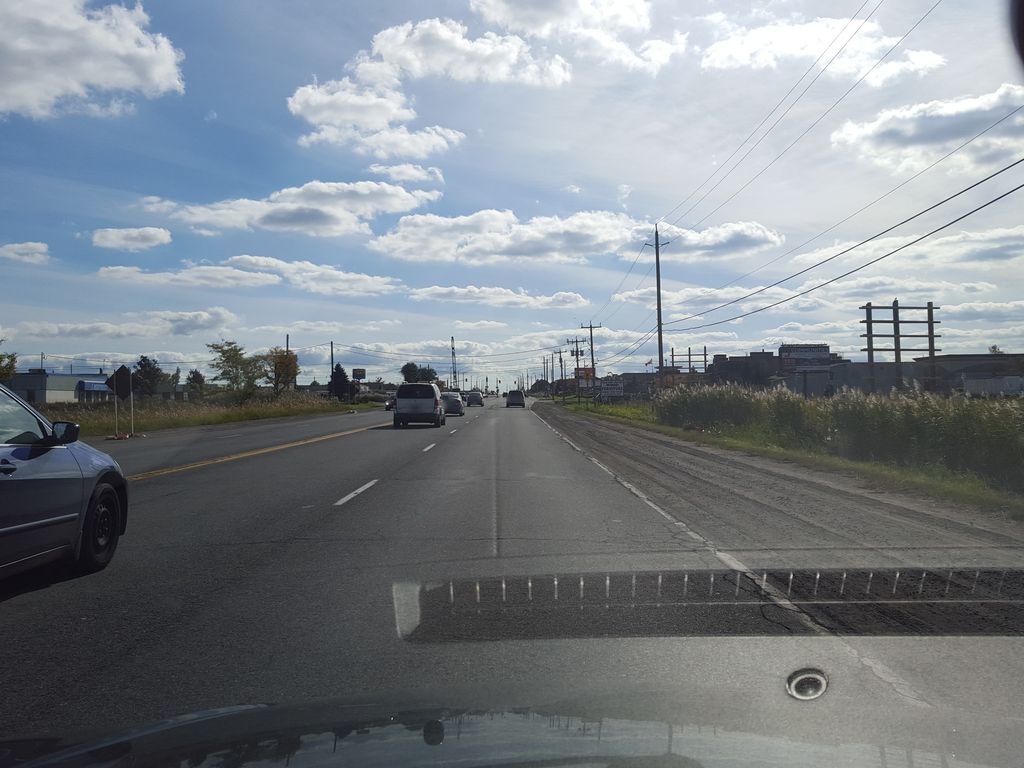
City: hamilton